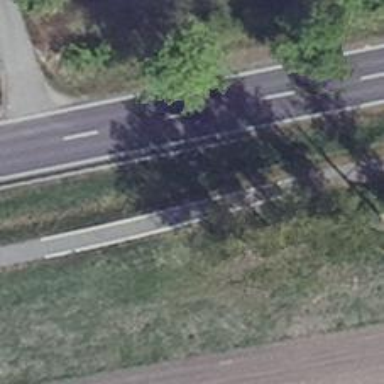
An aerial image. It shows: Asphalt cycleway.